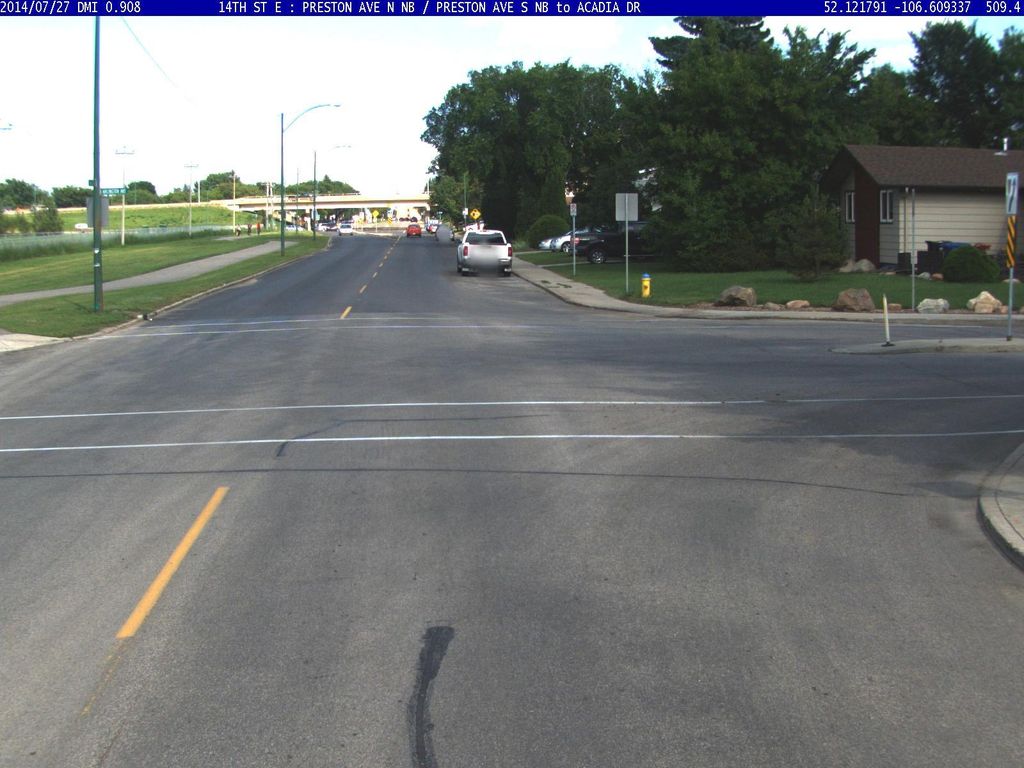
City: saskatoon